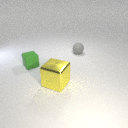
large yellow metal cube in front of small gray rubber sphere